Field crop: maize
Growth stage: 1
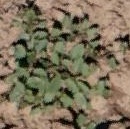
Species: convolvulus